Field crop: maize
Growth stage: 2
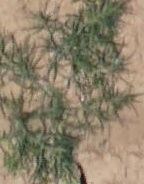
Species: salsola